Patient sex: M
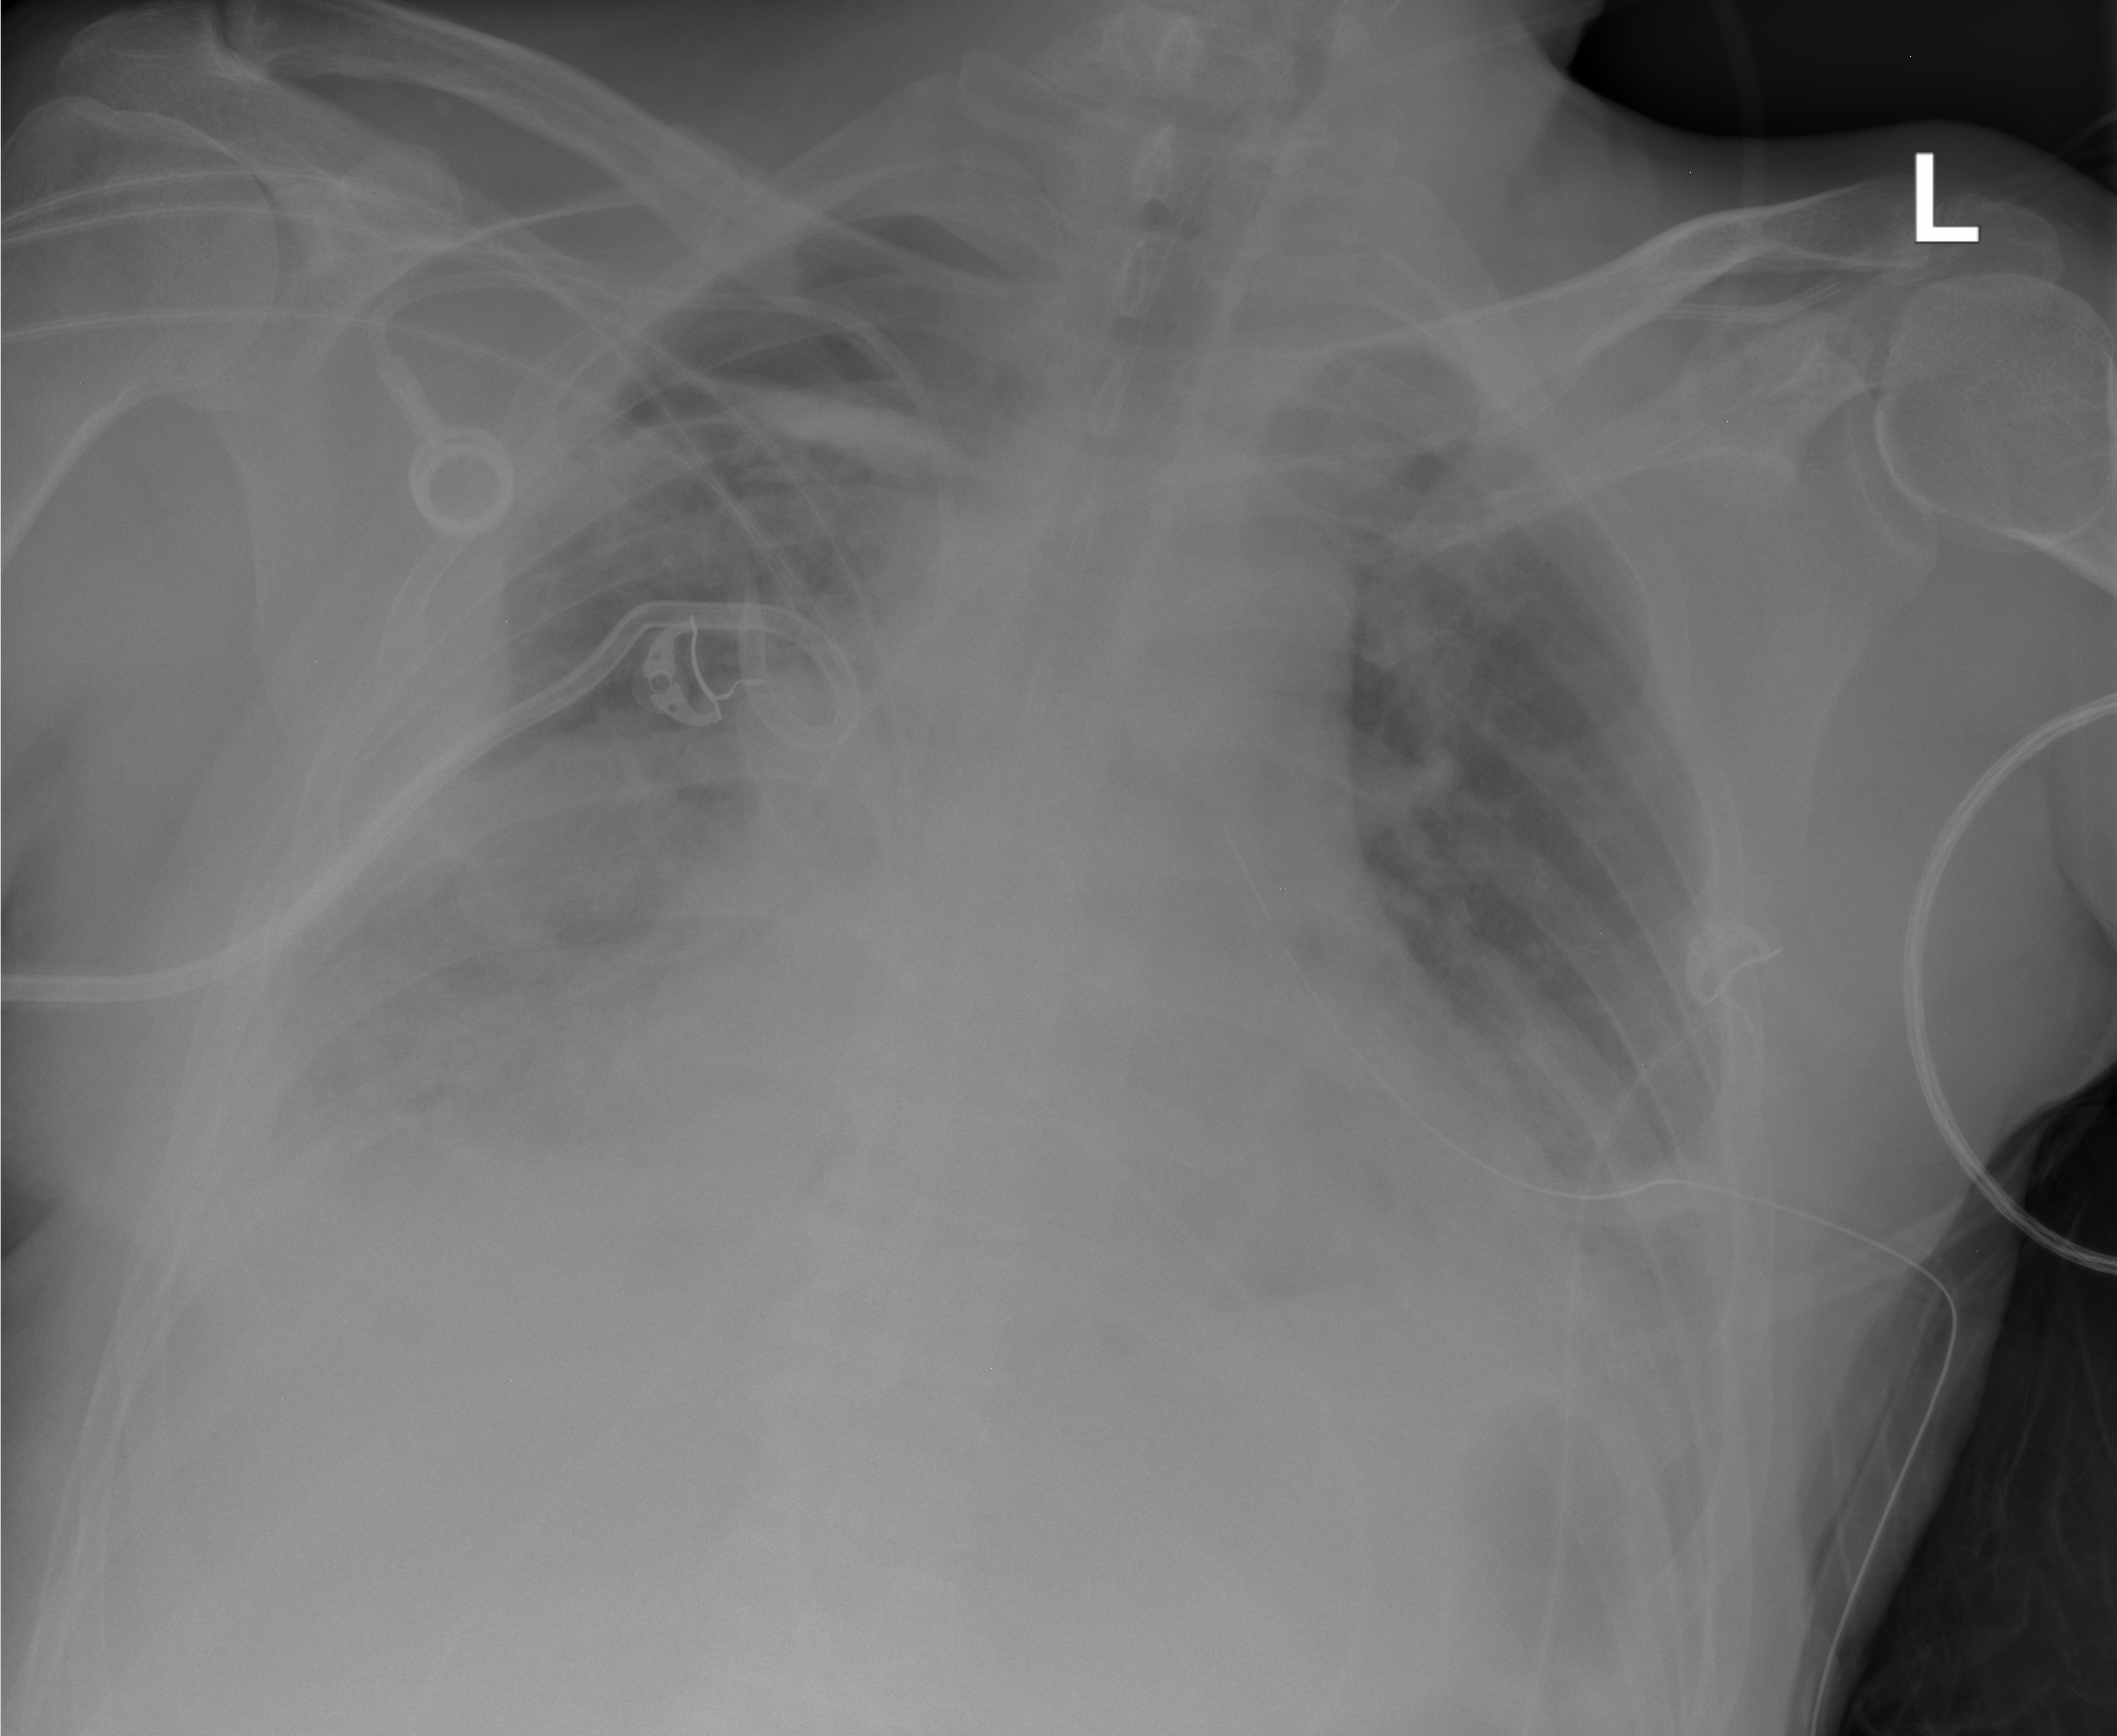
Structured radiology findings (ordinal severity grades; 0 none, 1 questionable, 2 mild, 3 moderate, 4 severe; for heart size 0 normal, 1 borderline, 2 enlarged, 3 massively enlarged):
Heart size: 2
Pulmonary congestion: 2
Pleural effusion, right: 3
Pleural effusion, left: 2
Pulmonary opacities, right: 2
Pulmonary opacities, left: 0
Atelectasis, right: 3
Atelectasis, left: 2